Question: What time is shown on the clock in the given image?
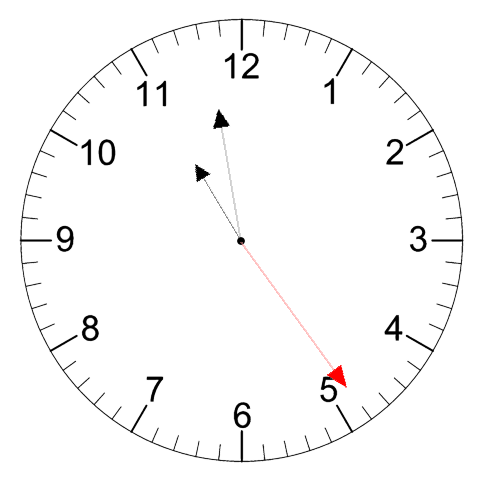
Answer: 10:58:24